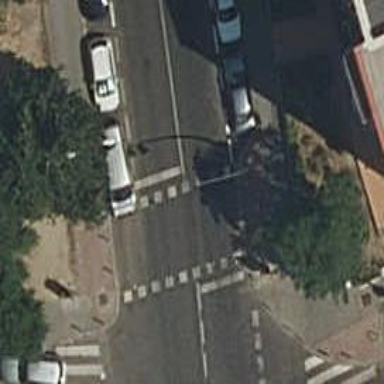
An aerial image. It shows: Footway crossing equipped with traffic signals.